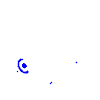
Particle: electron